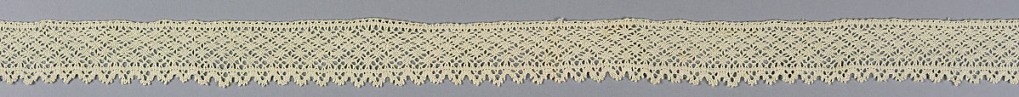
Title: Band
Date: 17th–18th century
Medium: linen Technique: bobbin lace
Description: "Punto avorio" or braid-like peasant lace from the Valle Vogna is of the same type as this from Monferrato.